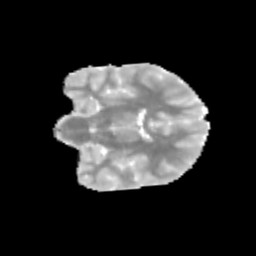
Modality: MD
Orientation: coronal
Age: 10
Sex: female
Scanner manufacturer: siemens
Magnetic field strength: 3 T
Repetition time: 3.8 s
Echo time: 0.07 s